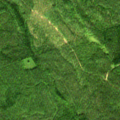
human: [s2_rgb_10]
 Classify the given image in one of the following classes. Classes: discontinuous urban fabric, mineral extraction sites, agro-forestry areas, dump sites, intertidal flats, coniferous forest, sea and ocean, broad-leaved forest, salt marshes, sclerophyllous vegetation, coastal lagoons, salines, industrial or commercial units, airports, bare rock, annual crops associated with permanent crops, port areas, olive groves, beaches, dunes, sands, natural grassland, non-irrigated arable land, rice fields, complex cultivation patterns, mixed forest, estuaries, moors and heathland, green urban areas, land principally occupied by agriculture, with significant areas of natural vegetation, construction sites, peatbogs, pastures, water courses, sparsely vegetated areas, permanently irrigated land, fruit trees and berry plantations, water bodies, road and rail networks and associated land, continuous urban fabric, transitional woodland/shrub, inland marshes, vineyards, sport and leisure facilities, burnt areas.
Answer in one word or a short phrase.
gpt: coniferous forest